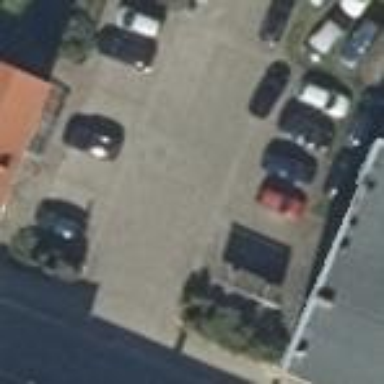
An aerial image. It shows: Parking area with paving stones surface.